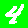
Digit: 4